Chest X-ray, AP view. Patient: 58 years old, sex F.
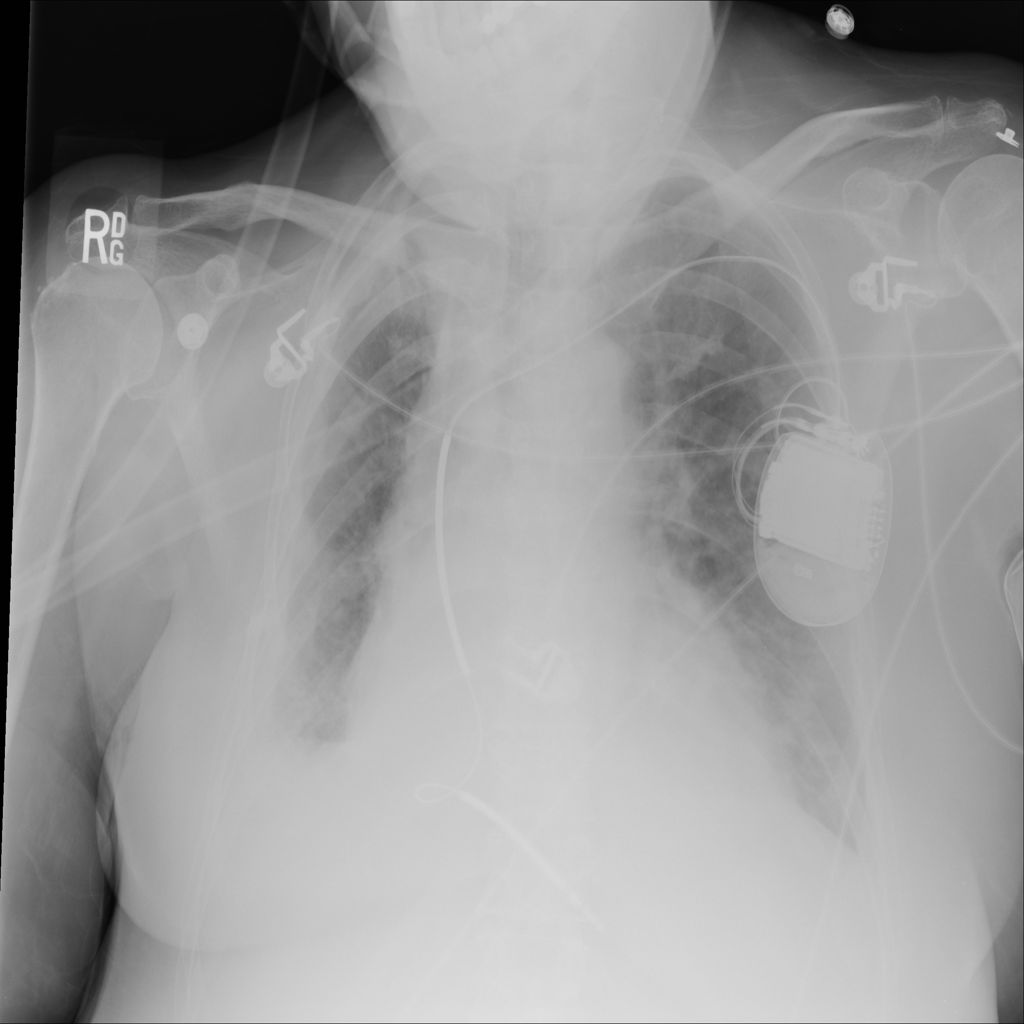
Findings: No Finding